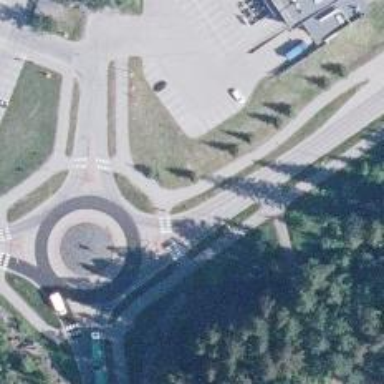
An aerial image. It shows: Cycle track alongside the road.